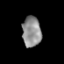
Tissue: prostate
Cell type: Epithelial cells
Senescence score: 0.3597
Nuclear area (px): 563
Mean DAPI intensity: 142.417